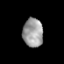
Tissue: prostate
Cell type: T cells
Senescence score: 0.3517
Nuclear area (px): 565
Mean DAPI intensity: 158.253